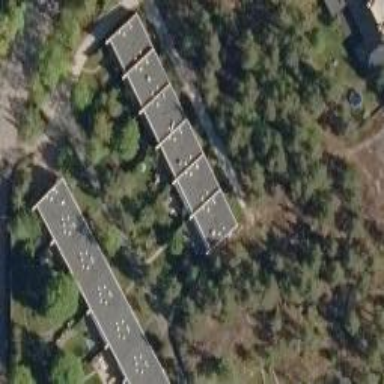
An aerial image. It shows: Terrace building.